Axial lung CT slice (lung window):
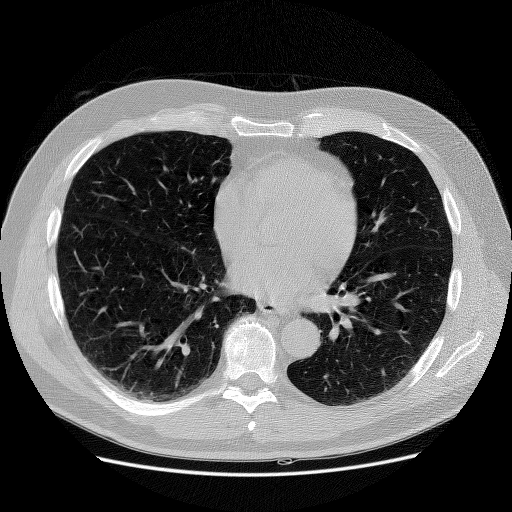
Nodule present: no